Field crop: tomato
Growth stage: 1
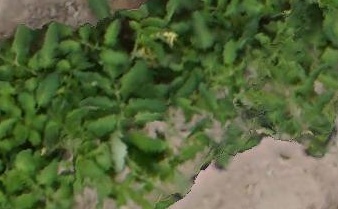
Species: tomato